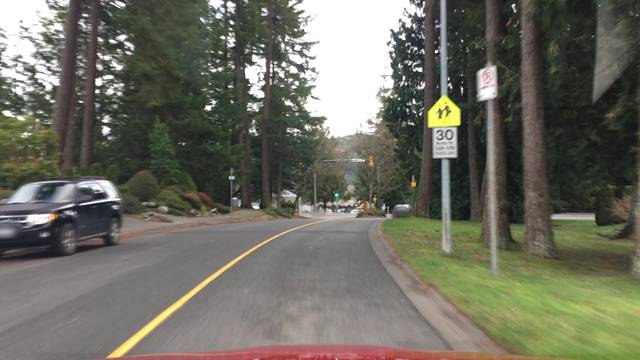
Region: Canada
Coordinates: 48.502, -123.363